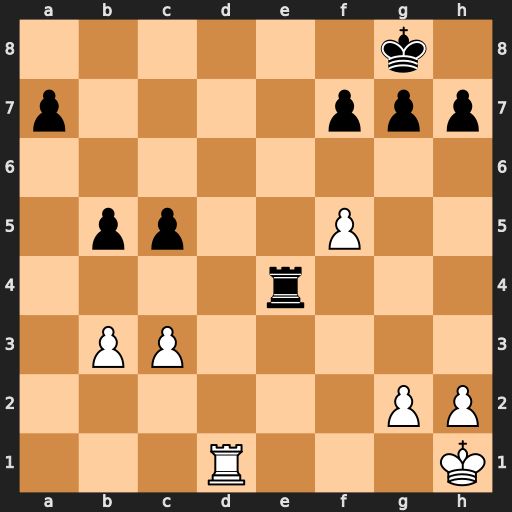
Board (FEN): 6k1/p4ppp/8/1pp2P2/4r3/1PP5/6PP/3R3K
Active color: w
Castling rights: -
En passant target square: -
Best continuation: Rd8+ Re8 Rxe8#